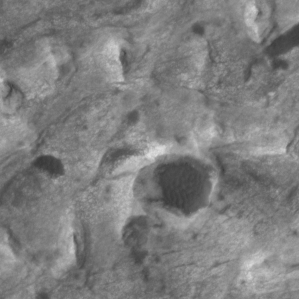
Label: non_frost